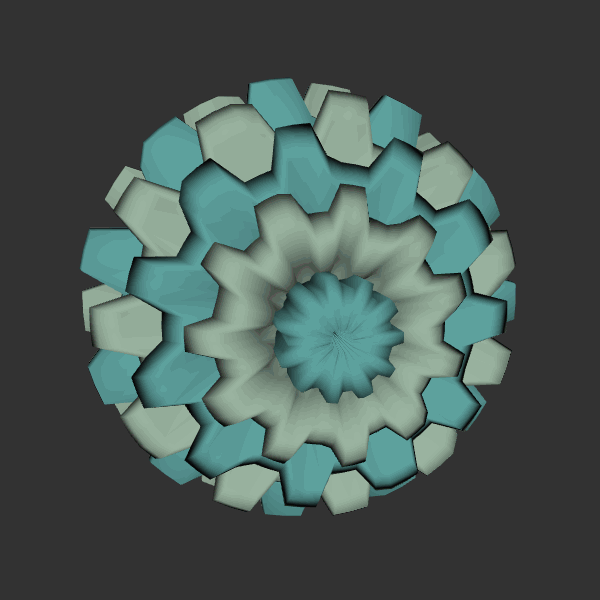
Background: dark